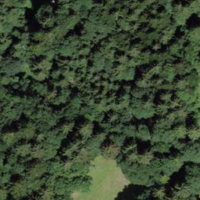
EUNIS habitat code: 44
Species observed at this site:
Mercurialis perennis